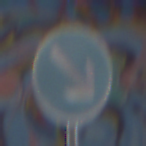
Verkehrszeichen: VorgeschriebeneVorbeifahrtRechts
Umgebung: Roofed, Special
Tageszeit: Midday
Wetter: Overcast
Licht: Natural
Jahreszeit: NotSpecified
Kontrast: MediumContrast